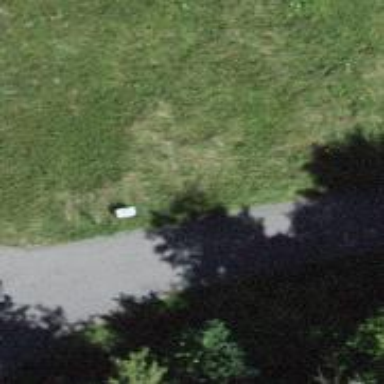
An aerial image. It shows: Power street cabinet.